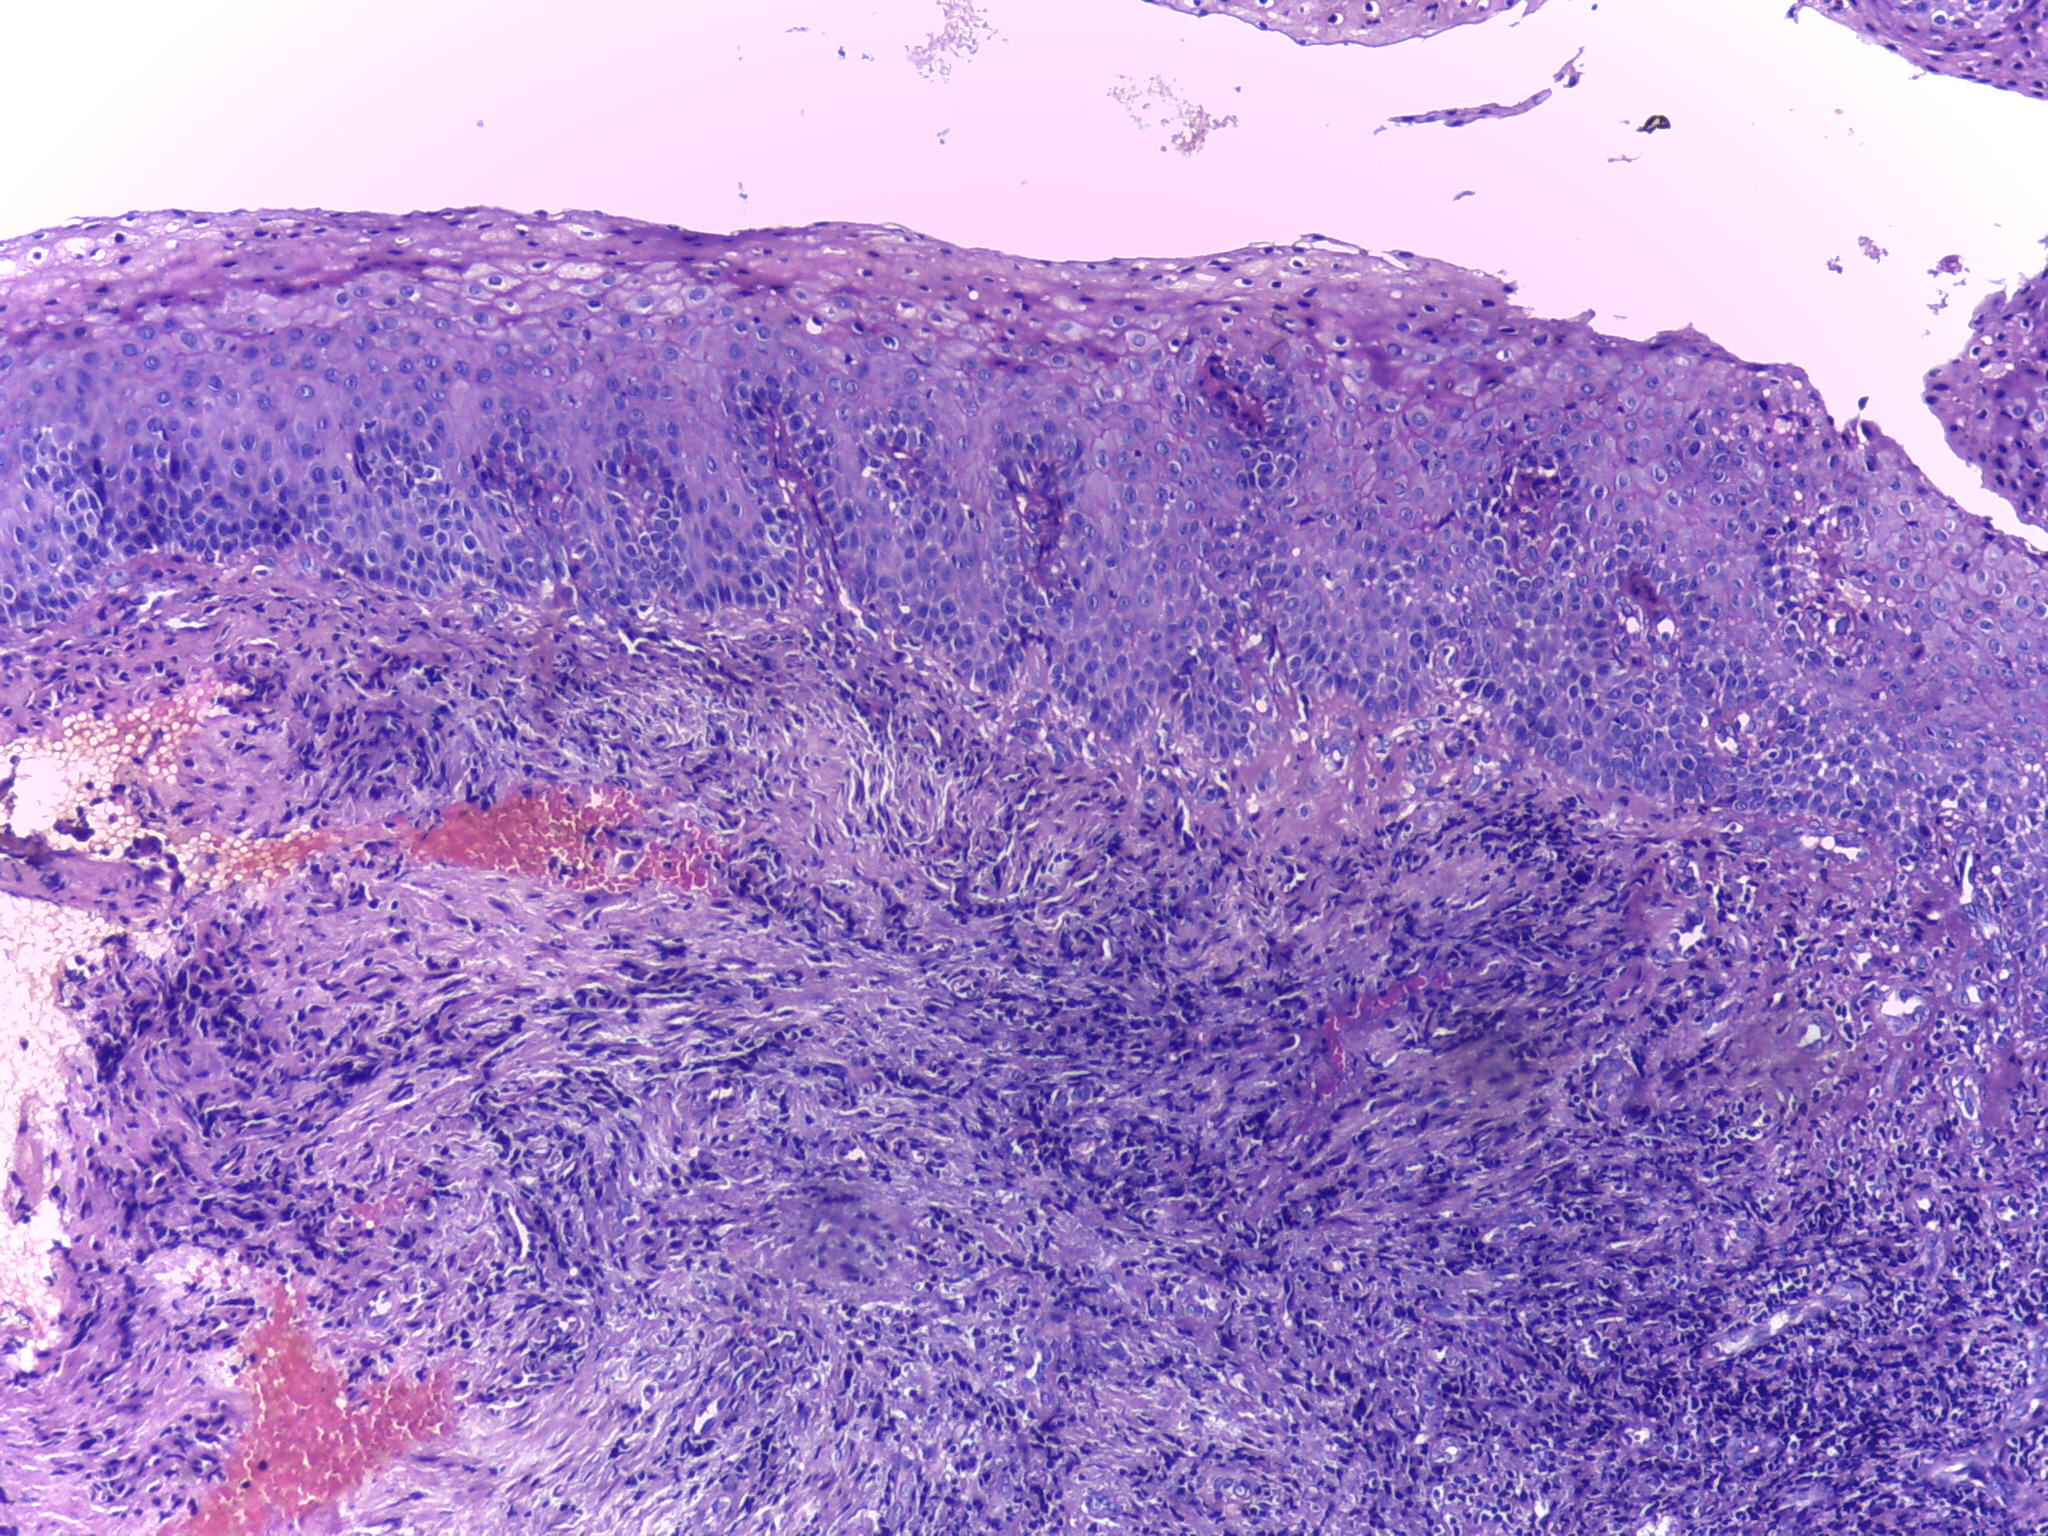
Diagnosis: OSCC